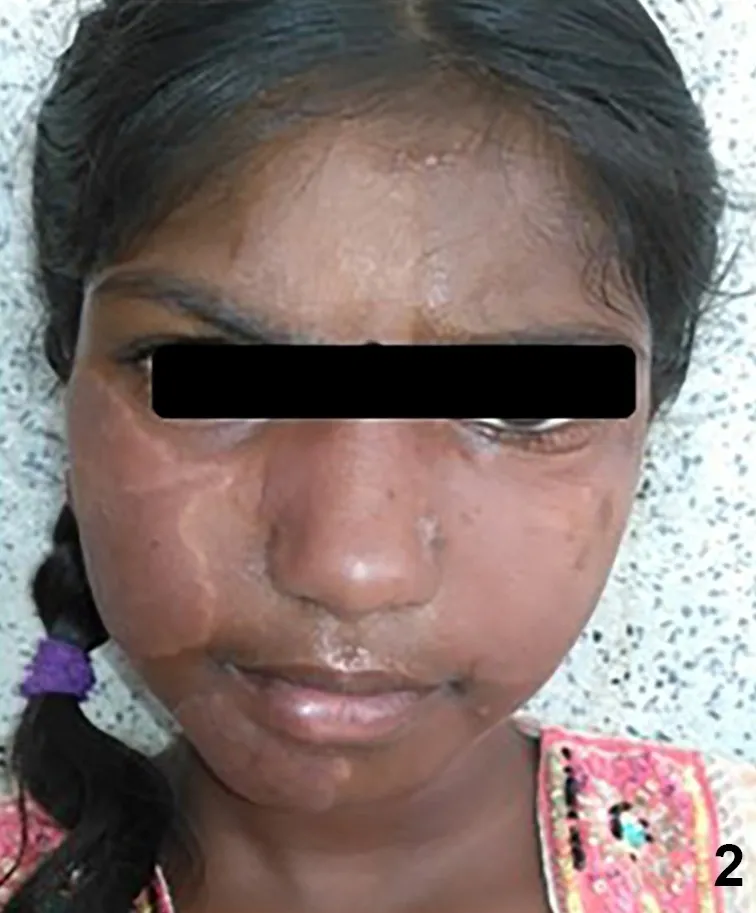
Drastic reduction in the swelling of the lesions.
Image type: medical_photograph (oral_photograph)